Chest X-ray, PA view. Patient: 56 years old, sex F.
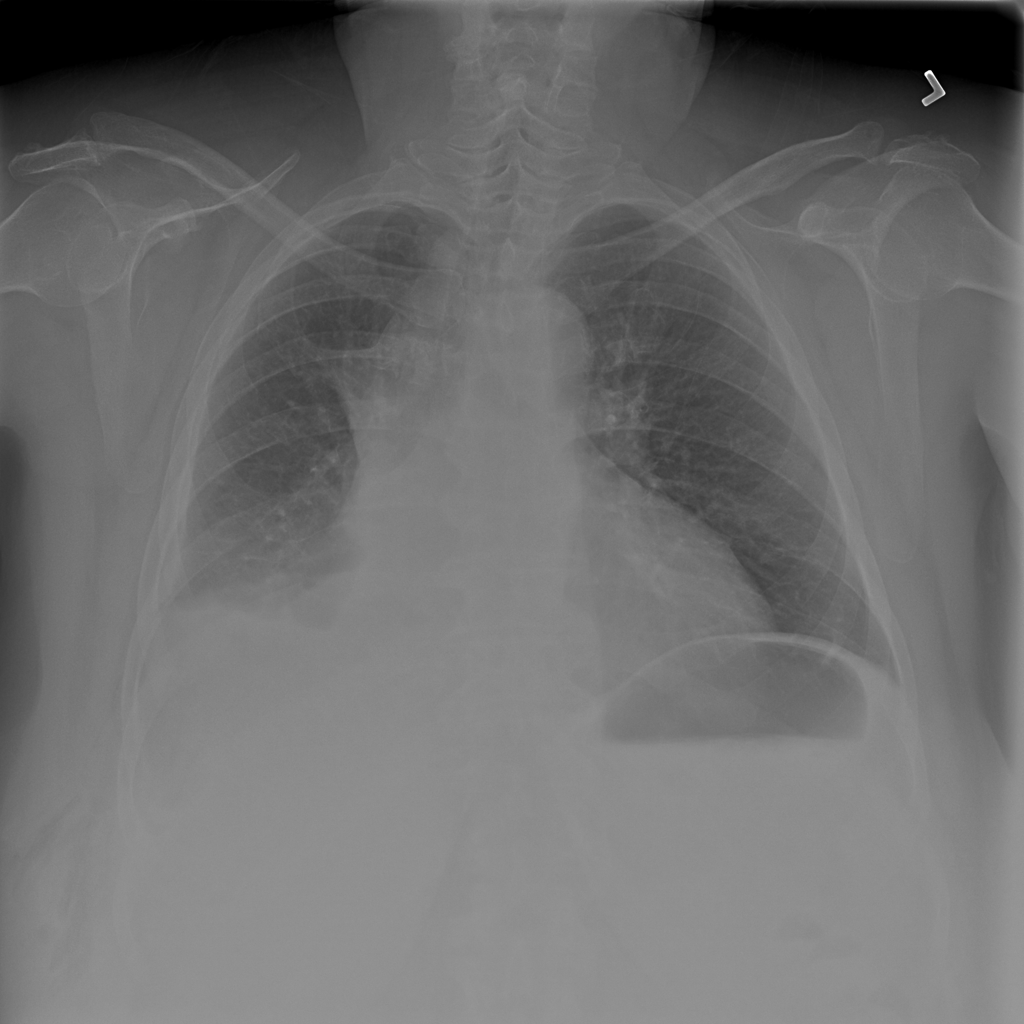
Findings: Pneumothorax